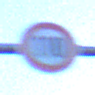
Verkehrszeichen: Geschwindigkeit110
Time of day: Dawn
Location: Outdoor (Urban)
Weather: PartlyCloudy
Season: NotSpecified
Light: Natural